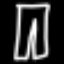
Label: pants